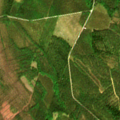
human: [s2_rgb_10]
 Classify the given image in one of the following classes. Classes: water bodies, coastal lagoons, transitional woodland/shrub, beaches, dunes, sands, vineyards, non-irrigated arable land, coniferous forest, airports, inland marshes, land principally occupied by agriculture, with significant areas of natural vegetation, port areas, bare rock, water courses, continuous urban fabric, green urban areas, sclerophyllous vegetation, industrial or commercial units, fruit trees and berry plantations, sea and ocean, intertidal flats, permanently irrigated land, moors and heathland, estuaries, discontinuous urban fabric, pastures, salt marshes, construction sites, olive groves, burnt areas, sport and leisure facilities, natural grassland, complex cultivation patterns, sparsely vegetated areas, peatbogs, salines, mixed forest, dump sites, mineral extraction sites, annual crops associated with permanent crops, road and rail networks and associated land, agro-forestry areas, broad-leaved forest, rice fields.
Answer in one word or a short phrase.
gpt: coniferous forest, mixed forest